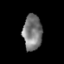
Tissue: lung
Cell type: T cells
Senescence score: 0.1783
Nuclear area (px): 660
Mean DAPI intensity: 121.961